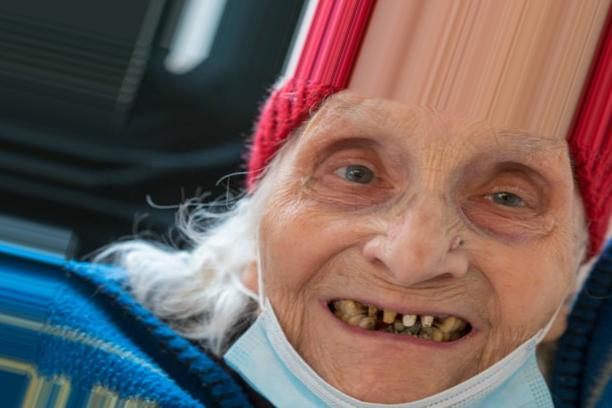
Condition: Tooth Discoloration